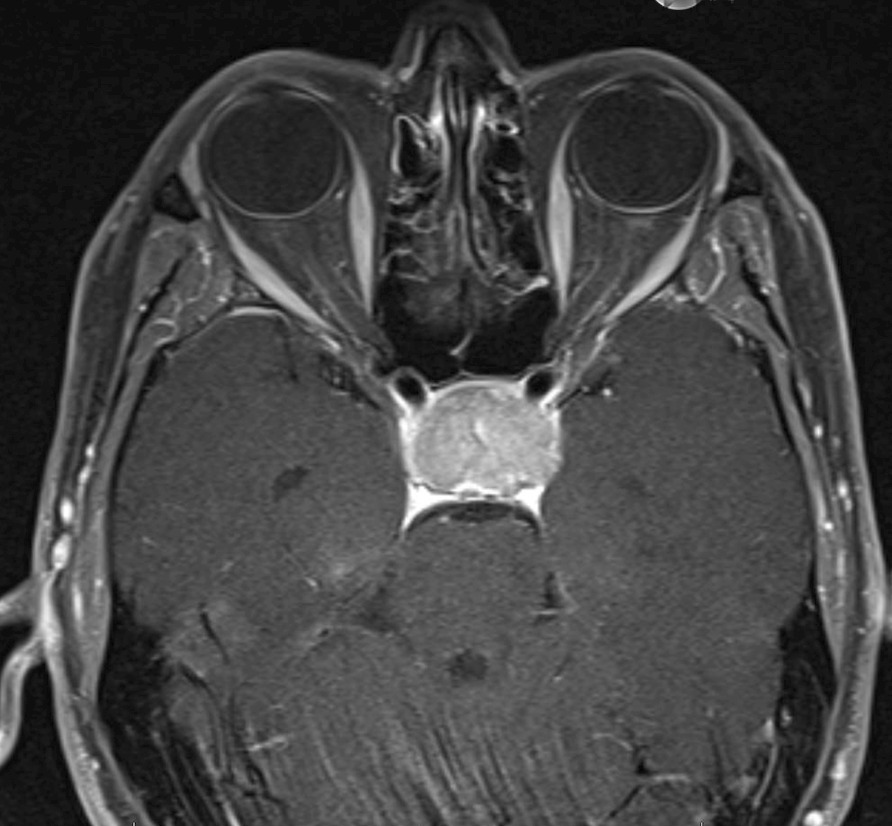
Label: pituitary